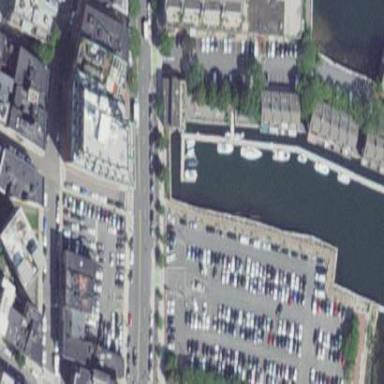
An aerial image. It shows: Marina on leisure land.